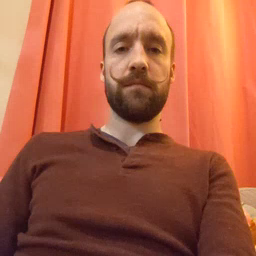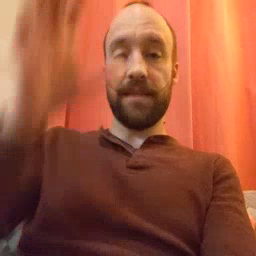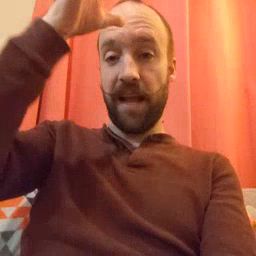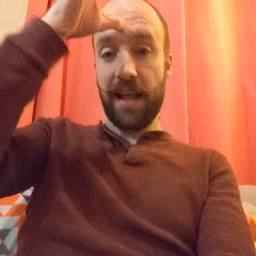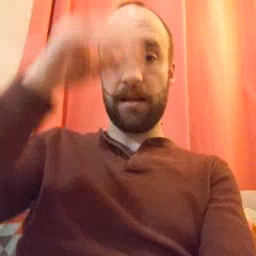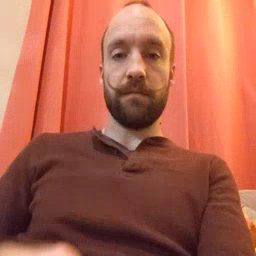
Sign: dad